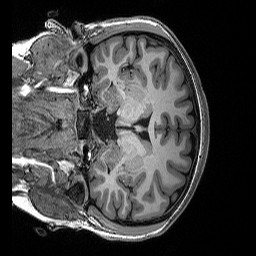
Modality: T1w
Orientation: coronal
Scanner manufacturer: siemens
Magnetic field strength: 3 T
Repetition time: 2.53 s
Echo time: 0.0033 s